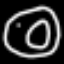
Label: donut